Field crop: tomato
Growth stage: 1
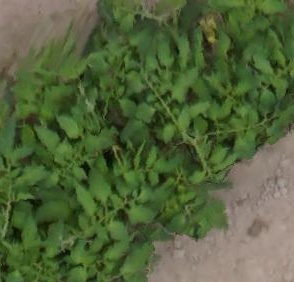
Species: tomato